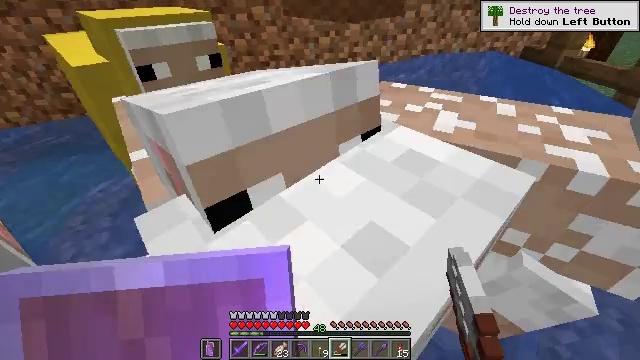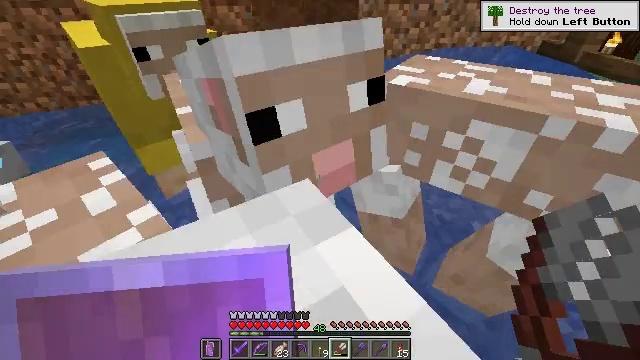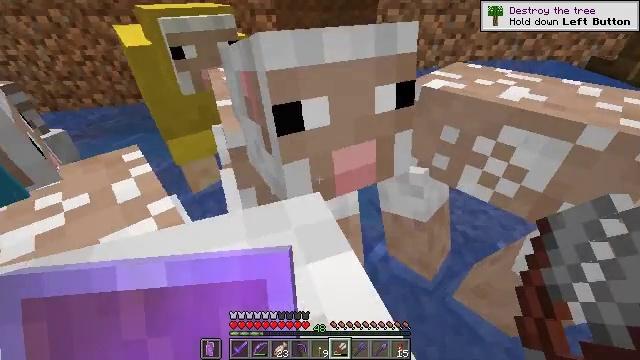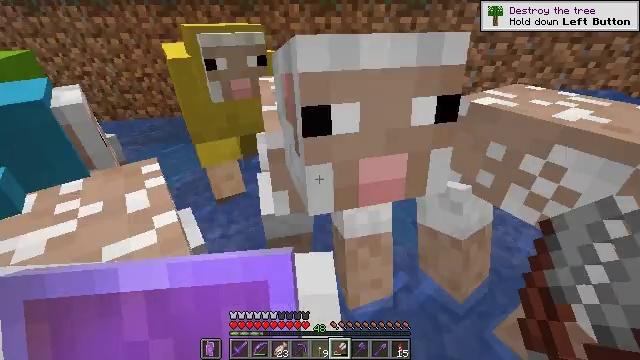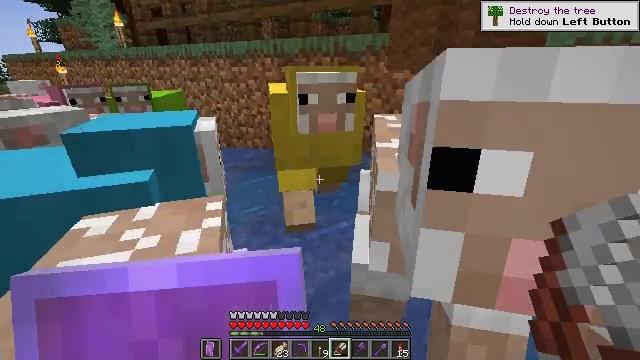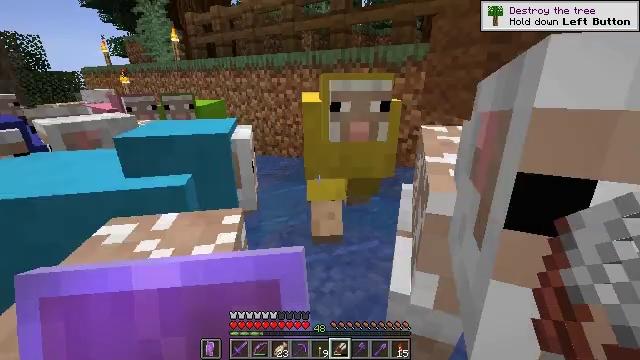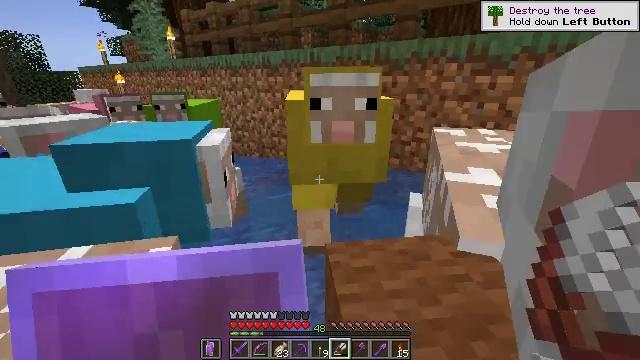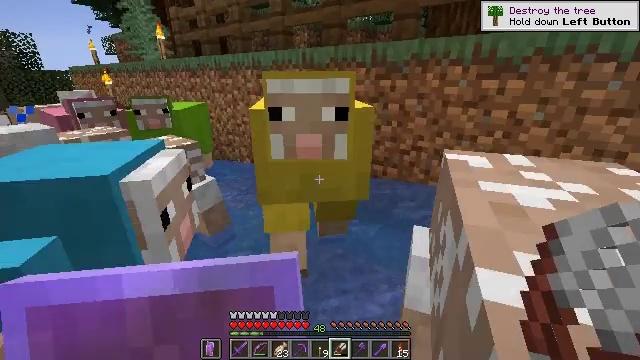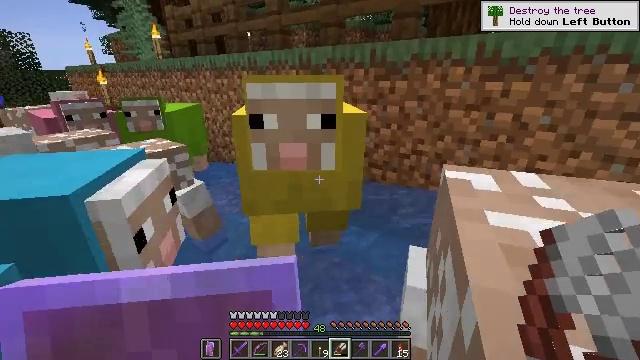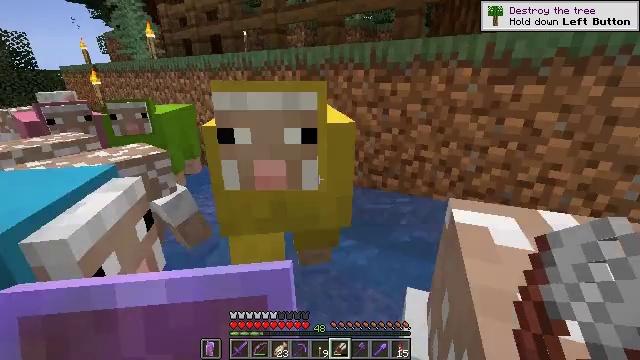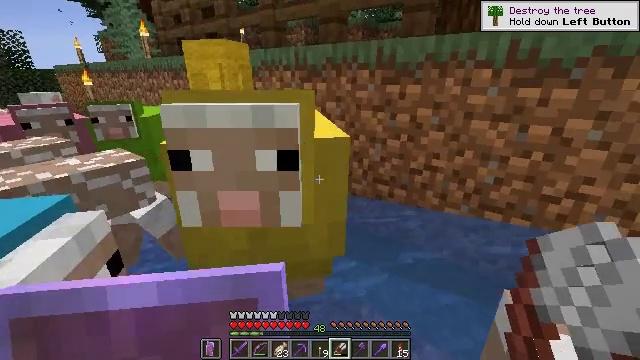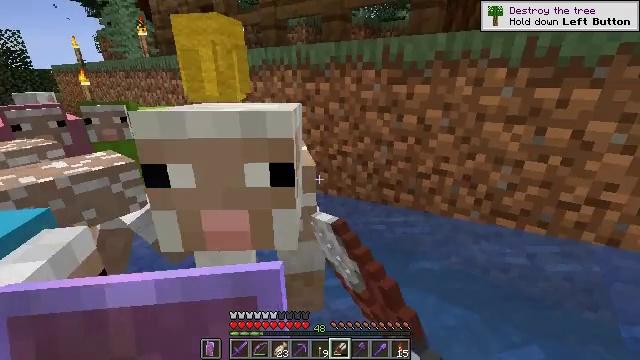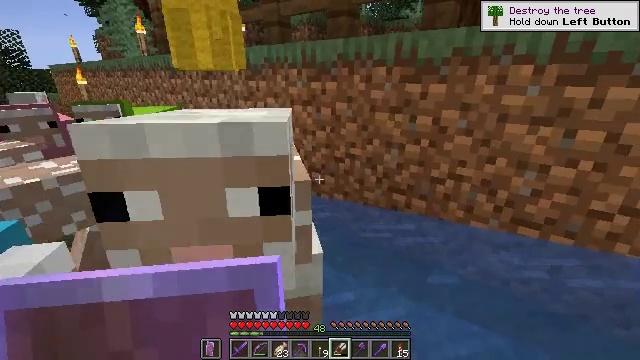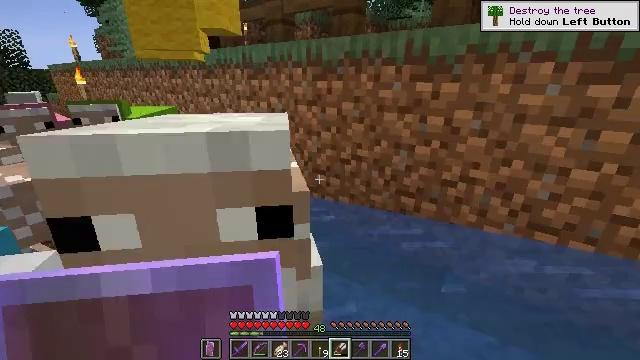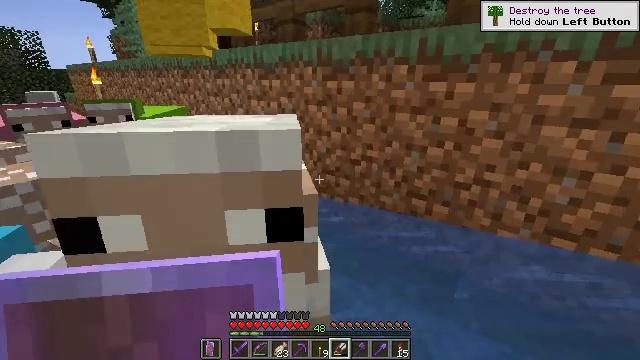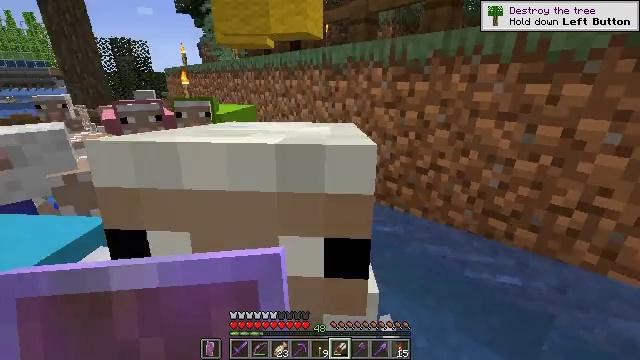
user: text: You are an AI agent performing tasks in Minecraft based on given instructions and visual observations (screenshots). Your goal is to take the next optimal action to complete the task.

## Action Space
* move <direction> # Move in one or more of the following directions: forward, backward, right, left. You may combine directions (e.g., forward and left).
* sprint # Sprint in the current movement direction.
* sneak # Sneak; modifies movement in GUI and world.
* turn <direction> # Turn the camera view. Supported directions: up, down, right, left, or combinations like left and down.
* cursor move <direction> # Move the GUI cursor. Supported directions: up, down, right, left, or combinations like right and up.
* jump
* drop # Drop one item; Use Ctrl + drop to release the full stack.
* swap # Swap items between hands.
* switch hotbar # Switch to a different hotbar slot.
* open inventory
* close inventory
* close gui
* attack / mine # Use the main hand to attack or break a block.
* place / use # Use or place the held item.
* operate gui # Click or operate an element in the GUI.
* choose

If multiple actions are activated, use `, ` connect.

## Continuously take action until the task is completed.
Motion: motion action
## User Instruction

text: craft item air
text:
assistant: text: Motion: turn left and down, use / place
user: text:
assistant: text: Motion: turn left and up, use / place
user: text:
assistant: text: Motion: move forward, turn left and up
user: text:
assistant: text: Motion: move forward, turn left and up
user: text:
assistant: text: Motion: move forward, turn left and up, use / place
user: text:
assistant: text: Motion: move forward, use / place
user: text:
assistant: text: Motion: move forward, use / place
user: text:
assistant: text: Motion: move forward, use / place
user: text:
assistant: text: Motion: move forward
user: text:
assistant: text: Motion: move forward, use / place
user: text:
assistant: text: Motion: use / place
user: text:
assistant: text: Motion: use / place
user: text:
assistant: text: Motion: use / place
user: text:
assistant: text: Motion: turn left
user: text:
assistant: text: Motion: turn left
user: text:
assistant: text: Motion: turn left, use / place
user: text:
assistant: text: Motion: turn left, use / place
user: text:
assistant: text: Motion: use / place
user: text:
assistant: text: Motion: use / place
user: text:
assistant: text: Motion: move forward, turn left
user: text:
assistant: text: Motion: move forward, turn left
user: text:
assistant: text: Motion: move forward, turn left and down, use / place
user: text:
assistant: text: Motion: move forward, turn left, use / place
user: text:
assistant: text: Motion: move forward, use / place
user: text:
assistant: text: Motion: move forward
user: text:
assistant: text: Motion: move forward
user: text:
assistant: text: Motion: move forward, use / place
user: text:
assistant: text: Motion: move forward, use / place
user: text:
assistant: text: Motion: move forward, use / place
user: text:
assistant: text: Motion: no_op